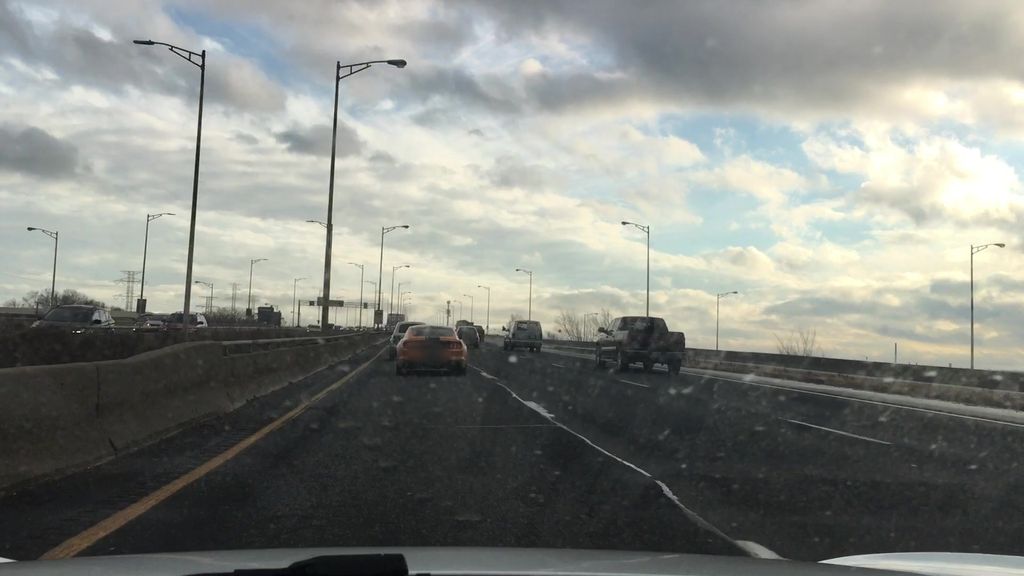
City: hamilton